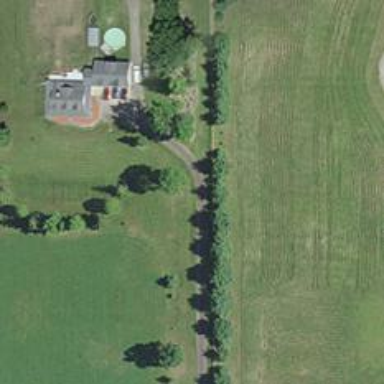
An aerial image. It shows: Driveway.